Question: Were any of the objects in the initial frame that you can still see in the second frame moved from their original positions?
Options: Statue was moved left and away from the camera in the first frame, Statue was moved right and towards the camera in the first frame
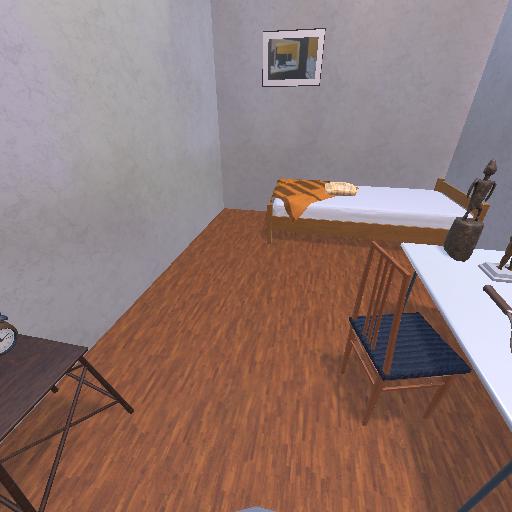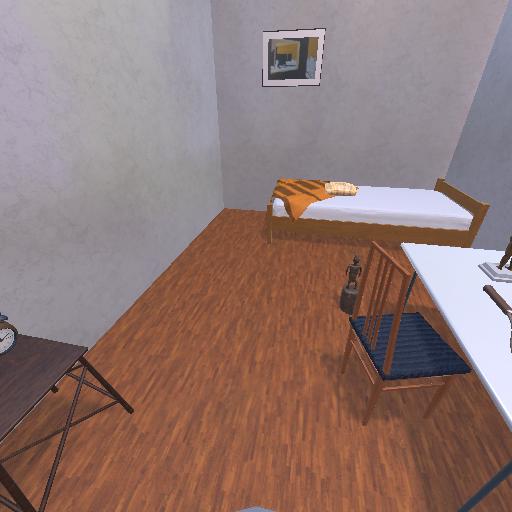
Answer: Statue was moved left and away from the camera in the first frame